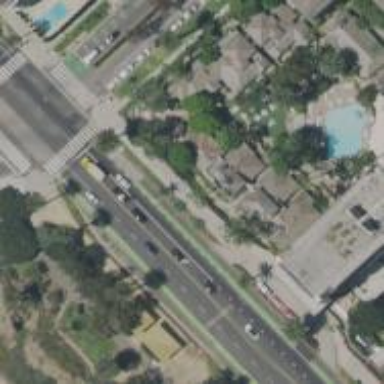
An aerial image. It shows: Primary highway with asphalt surface. It is bordered by commercial establishments.